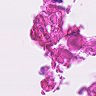
Metastatic tissue present: no